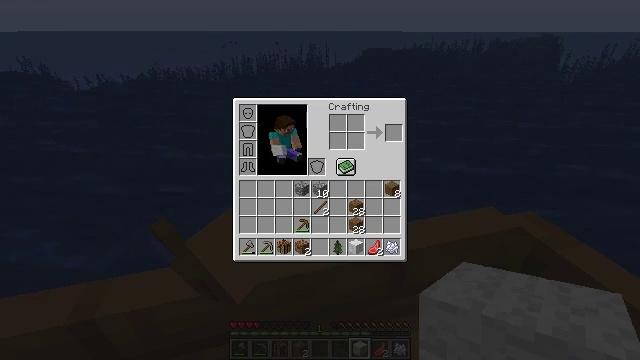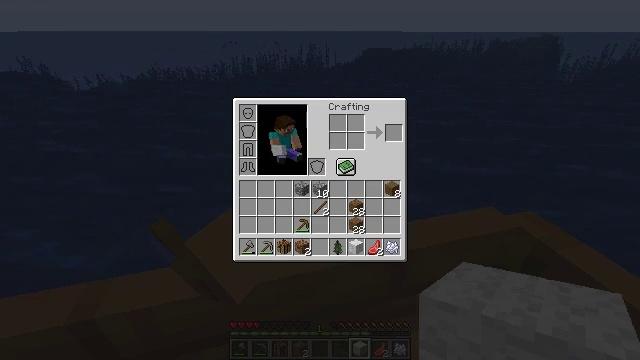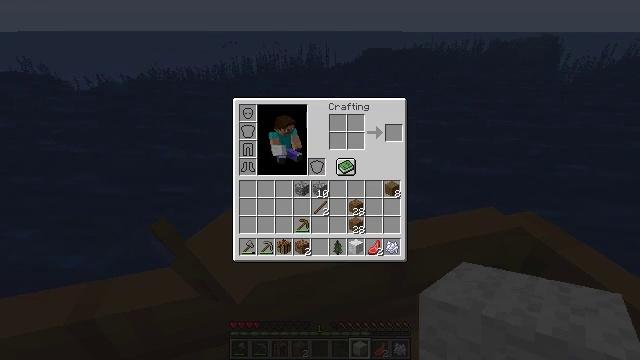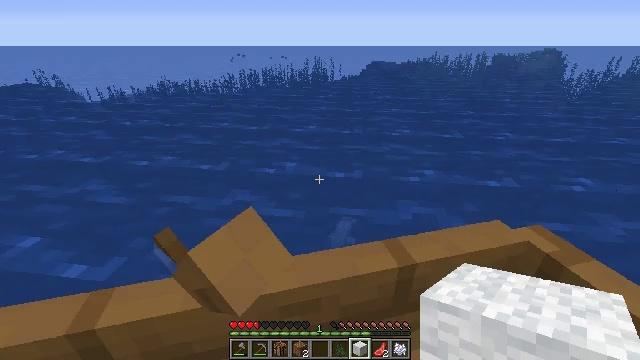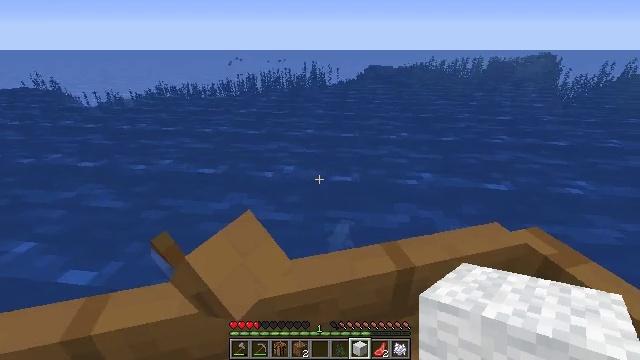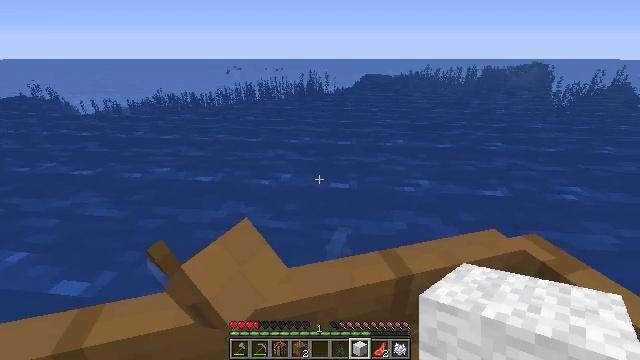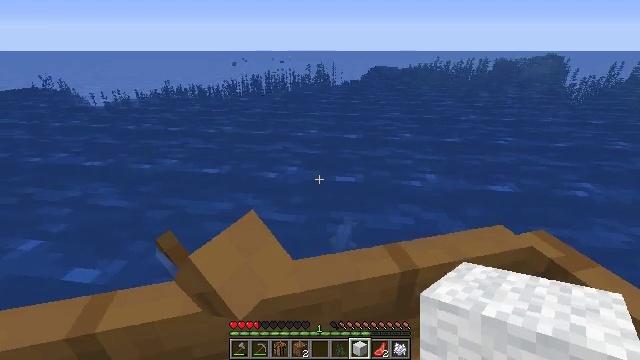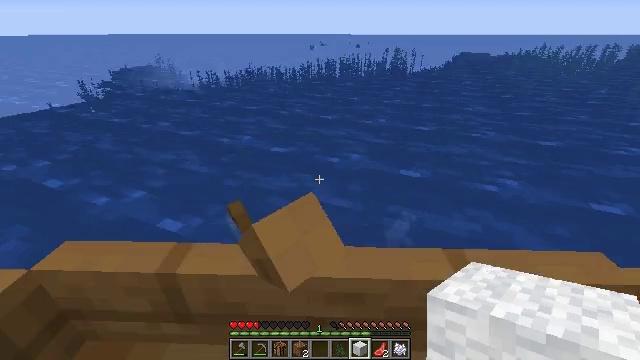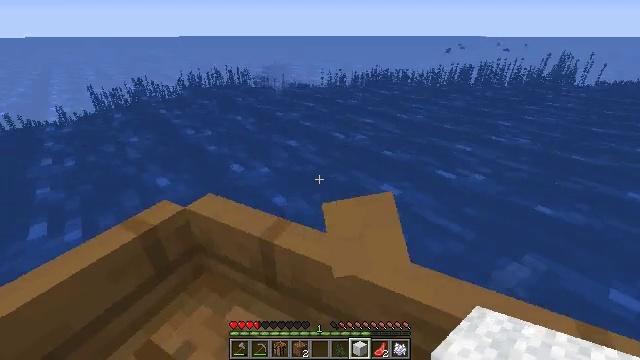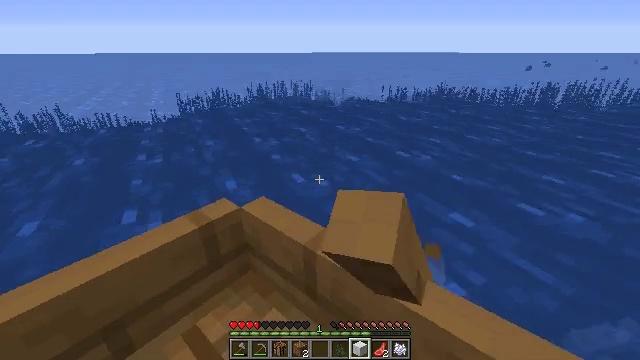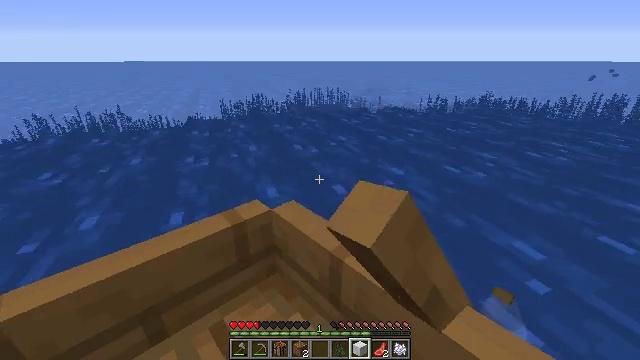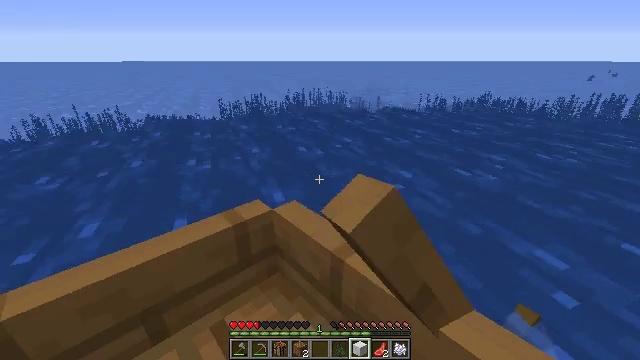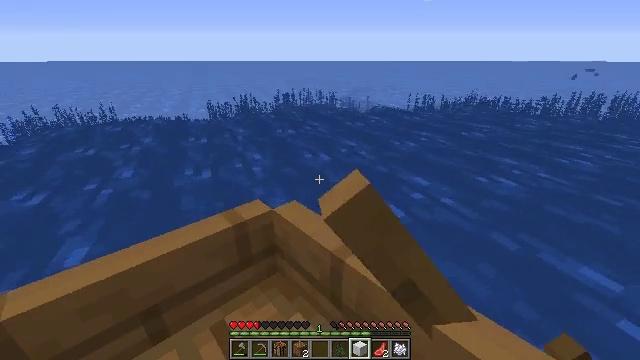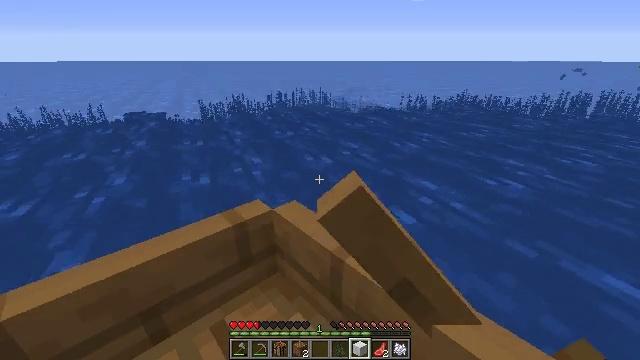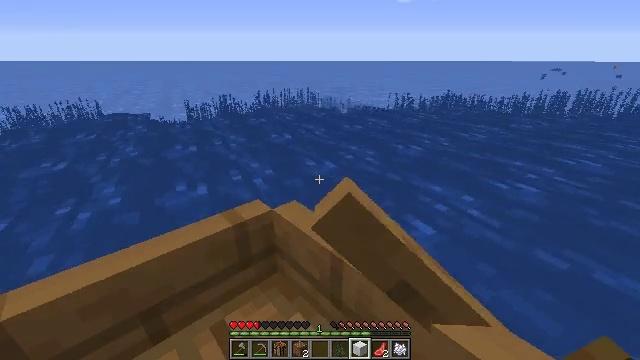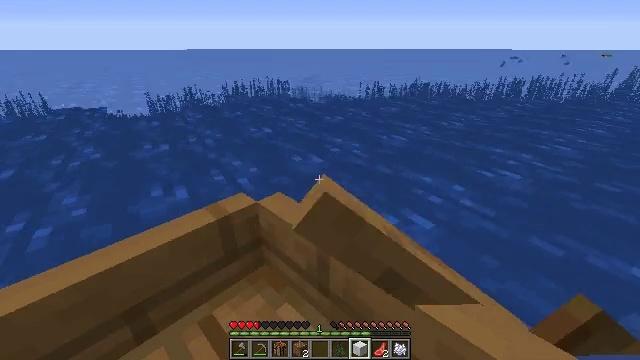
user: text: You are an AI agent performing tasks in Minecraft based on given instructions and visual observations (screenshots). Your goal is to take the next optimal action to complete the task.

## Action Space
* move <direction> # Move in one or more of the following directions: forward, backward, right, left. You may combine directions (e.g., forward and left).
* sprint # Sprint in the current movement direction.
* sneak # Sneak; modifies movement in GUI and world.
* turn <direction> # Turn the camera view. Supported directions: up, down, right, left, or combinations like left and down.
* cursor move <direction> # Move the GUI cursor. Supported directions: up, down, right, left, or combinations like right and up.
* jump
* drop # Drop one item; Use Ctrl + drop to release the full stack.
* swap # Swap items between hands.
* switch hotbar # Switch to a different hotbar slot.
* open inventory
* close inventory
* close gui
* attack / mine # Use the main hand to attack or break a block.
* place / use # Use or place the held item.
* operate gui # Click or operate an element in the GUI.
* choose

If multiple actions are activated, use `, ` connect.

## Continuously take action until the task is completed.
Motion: motion action
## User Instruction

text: Mine the jungle stairs from a structure.
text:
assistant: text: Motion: no_op
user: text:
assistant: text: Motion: no_op
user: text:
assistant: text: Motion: cursor move left and up, close inventory
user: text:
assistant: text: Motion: close inventory
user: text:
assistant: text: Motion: turn right and up, close inventory
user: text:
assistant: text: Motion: turn left and down
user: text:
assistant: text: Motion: move forward, turn left and down
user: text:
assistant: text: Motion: move forward, turn left
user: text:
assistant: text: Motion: move forward, turn left and up
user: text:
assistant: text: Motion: move forward and move right, turn left and up
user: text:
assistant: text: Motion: move forward and move right
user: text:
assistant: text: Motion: move forward and move right
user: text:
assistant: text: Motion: move forward and move right
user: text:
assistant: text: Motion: move forward and move right
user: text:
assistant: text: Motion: move forward and move right, turn right and down
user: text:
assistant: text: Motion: move forward and move right, sprint
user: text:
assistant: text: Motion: move forward and move right, sprint
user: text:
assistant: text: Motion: move forward and move right, sprint, turn right and up
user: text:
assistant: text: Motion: move forward and move right, sprint, turn right and up
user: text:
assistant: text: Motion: move forward and move right, sprint
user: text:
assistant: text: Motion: move forward and move right, sprint
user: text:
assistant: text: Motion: move forward and move right, sprint
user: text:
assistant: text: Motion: move forward and move right, sprint
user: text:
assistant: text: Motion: move forward and move right, sprint
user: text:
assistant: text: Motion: move forward, sprint
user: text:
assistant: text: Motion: move forward, sprint, turn left and down
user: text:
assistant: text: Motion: move forward, sprint, turn left
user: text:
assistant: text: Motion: move forward, sprint
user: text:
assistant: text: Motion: move forward, sprint, turn right and down
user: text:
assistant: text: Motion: move forward, sprint, turn right